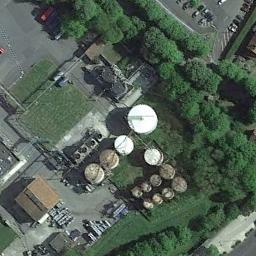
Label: storage_tank